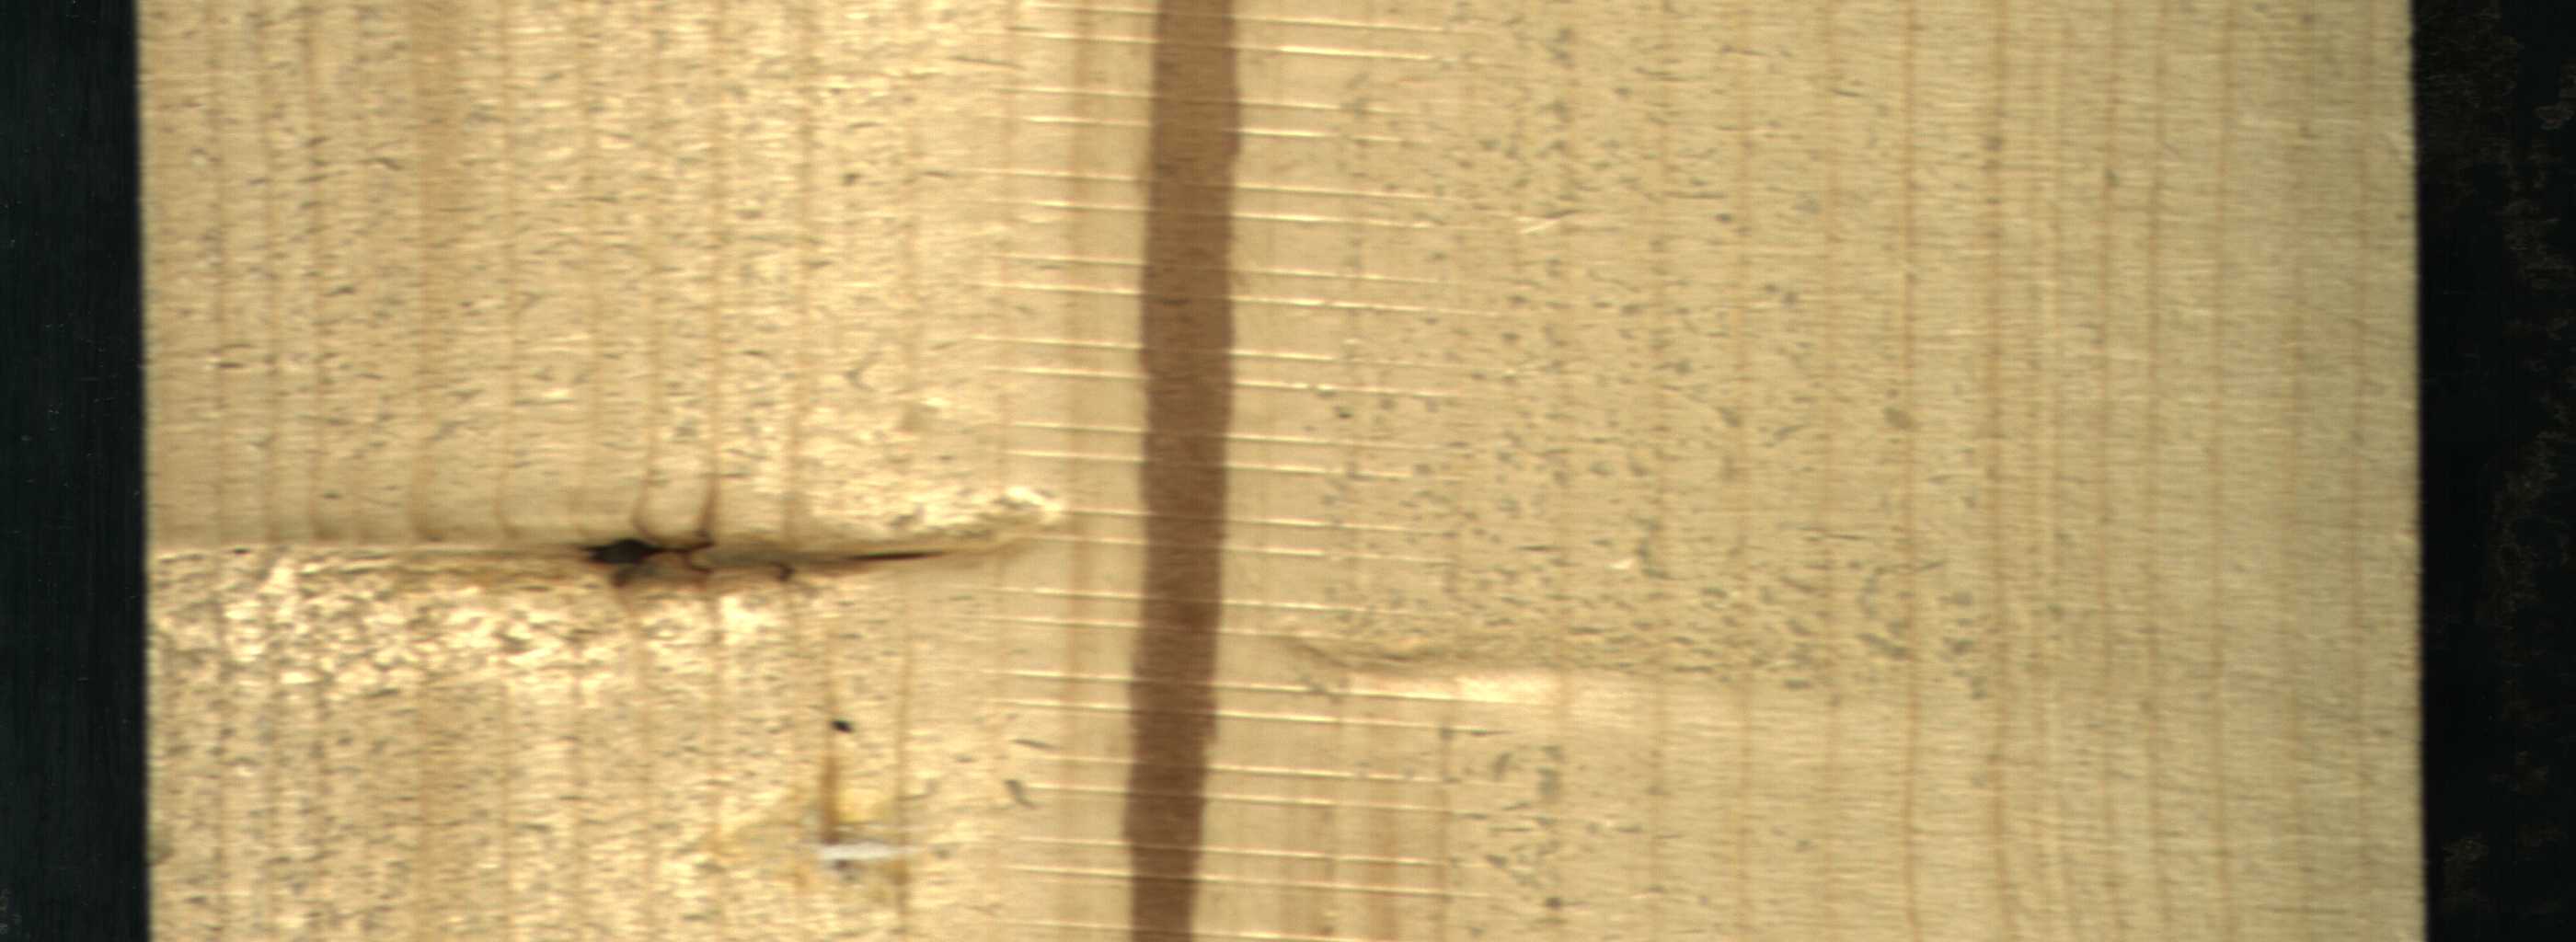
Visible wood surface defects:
Marrow
Dead_Knot
Dead_Knot